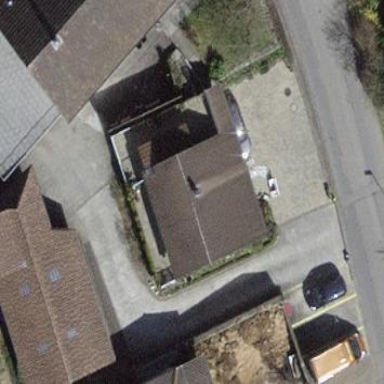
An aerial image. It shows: Residential building.